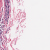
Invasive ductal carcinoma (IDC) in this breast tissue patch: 0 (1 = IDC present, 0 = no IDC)